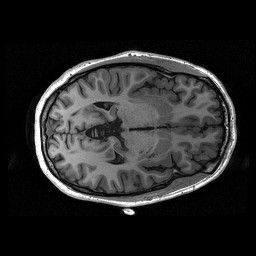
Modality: T1w
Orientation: coronal